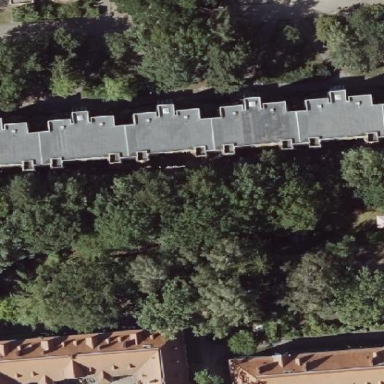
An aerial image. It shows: Building with apartments and flat roof.